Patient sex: M
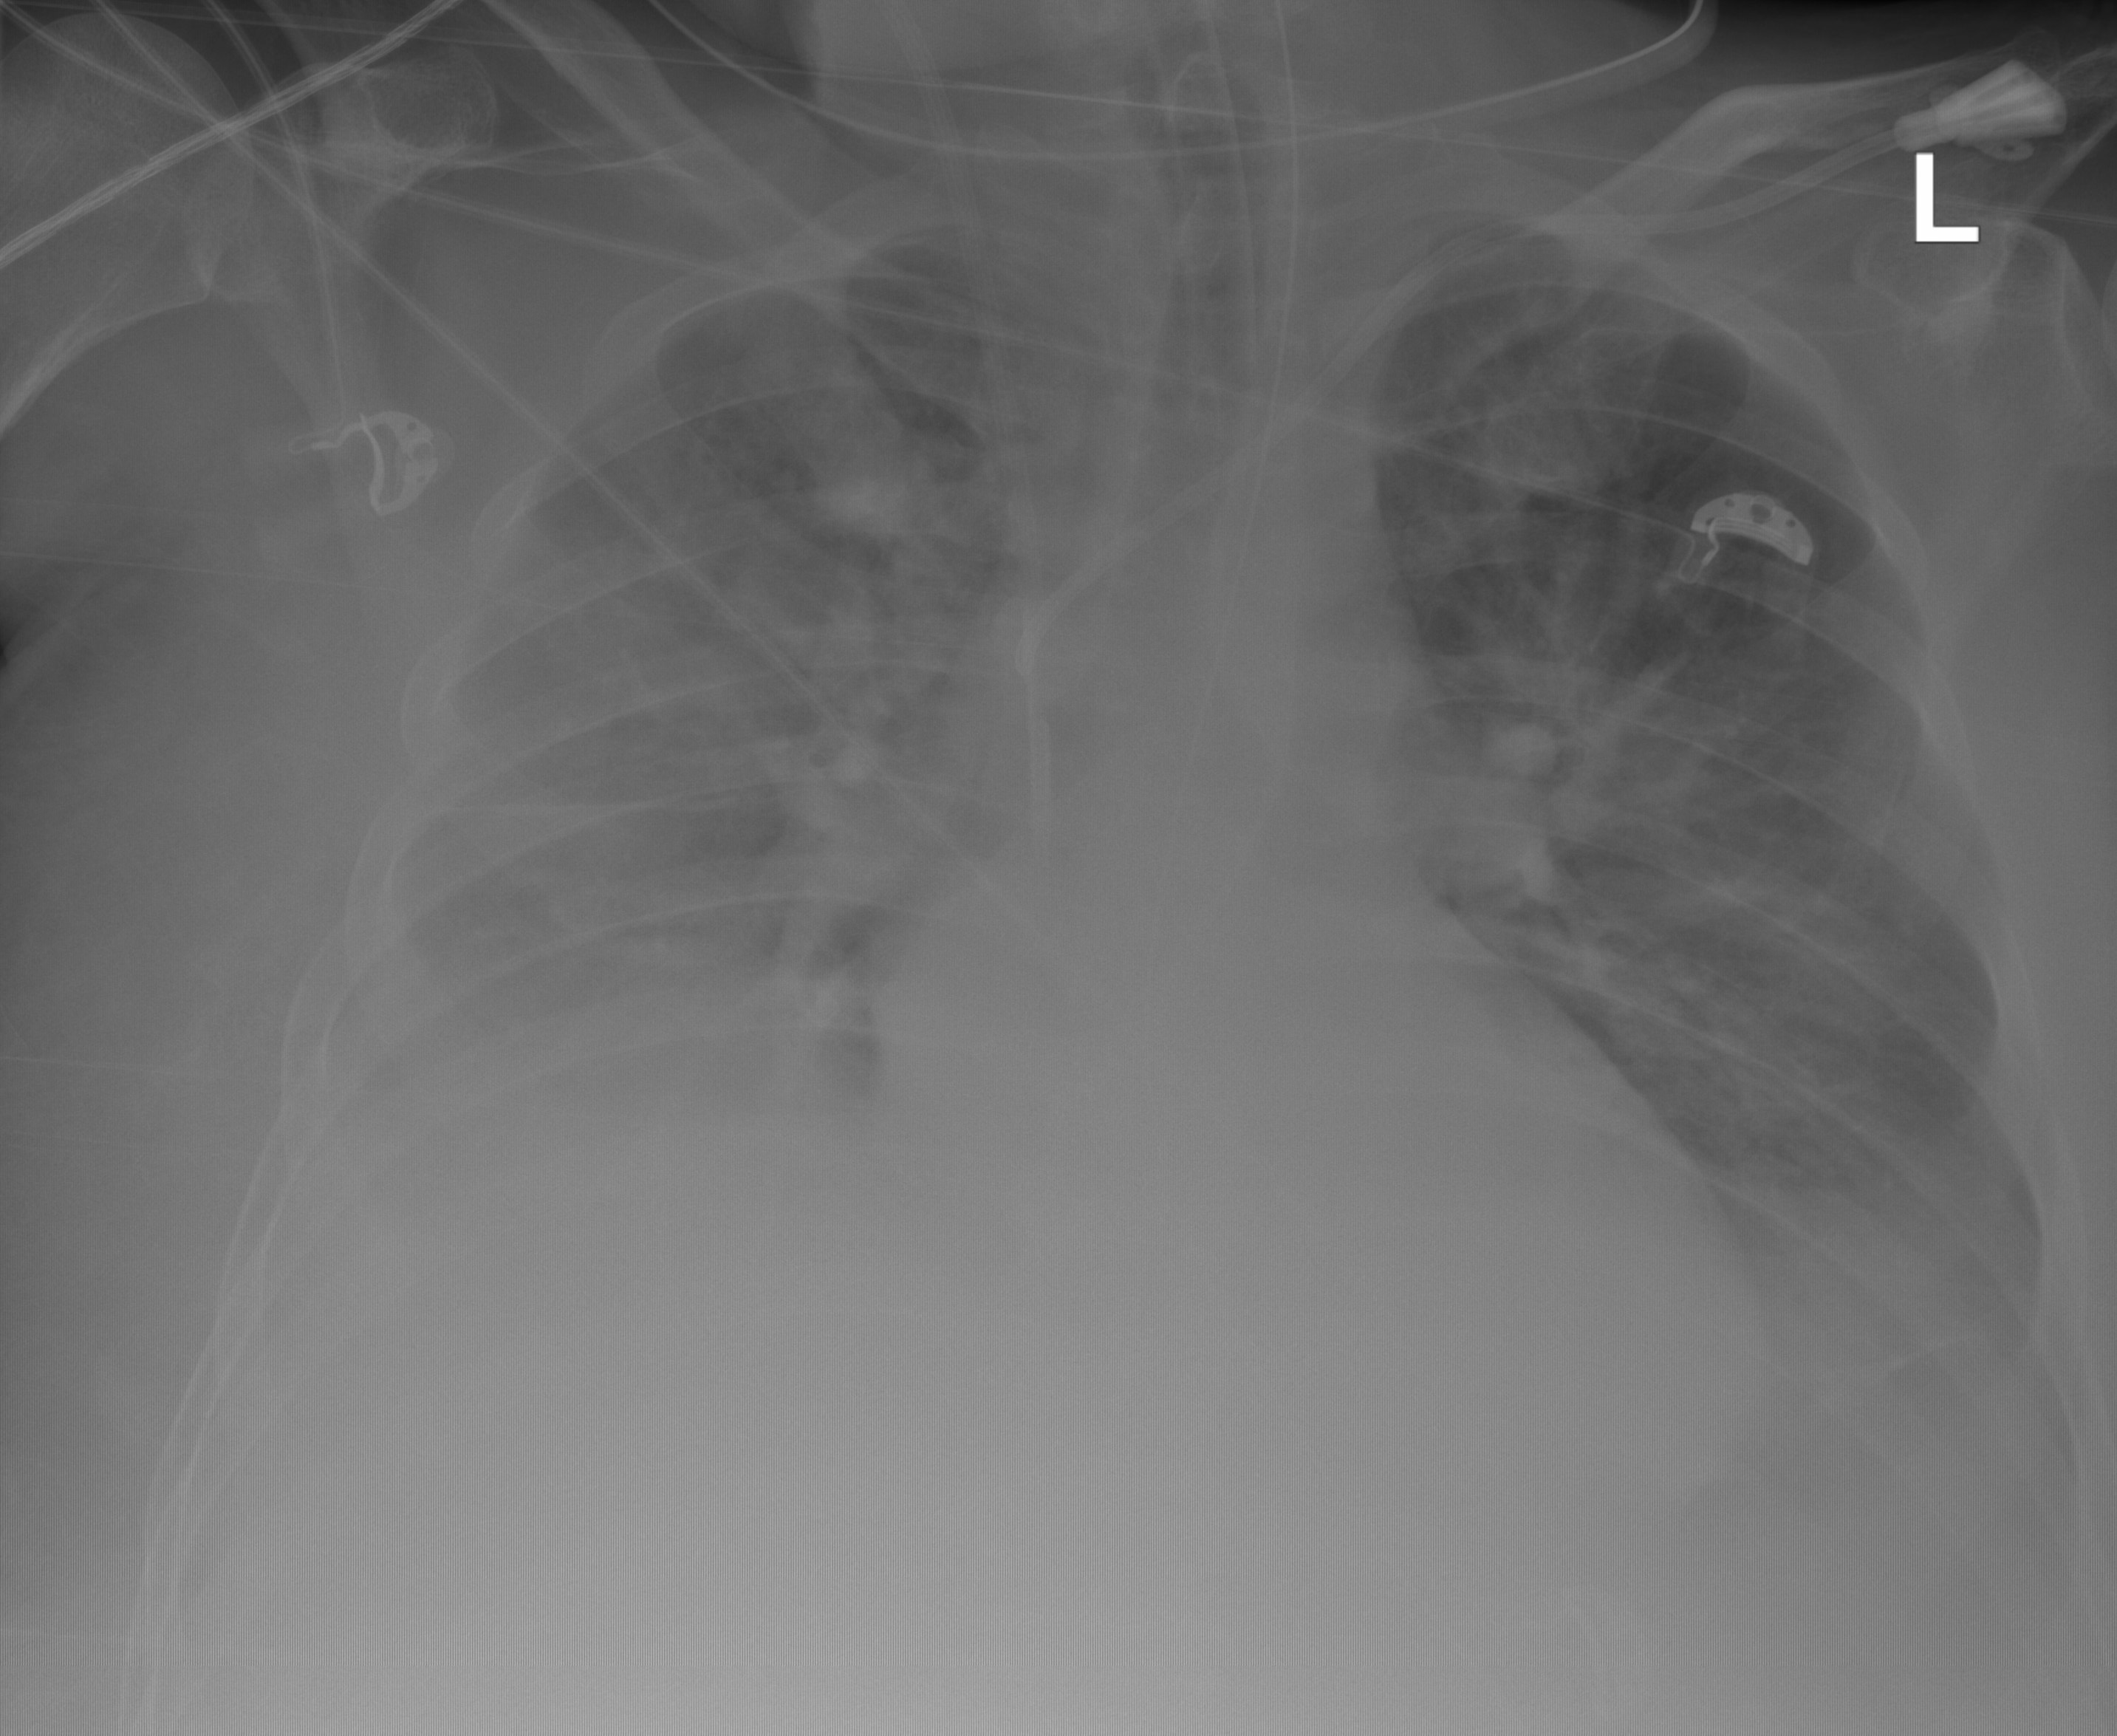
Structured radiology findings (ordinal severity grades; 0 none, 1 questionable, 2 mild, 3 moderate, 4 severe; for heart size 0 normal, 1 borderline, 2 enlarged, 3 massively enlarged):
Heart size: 2
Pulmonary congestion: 2
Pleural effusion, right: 3
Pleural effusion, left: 2
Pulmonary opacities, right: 2
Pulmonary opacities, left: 2
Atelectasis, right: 2
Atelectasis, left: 2